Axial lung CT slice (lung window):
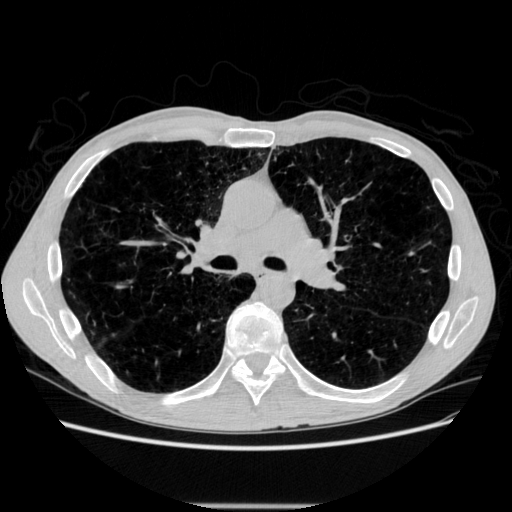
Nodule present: no